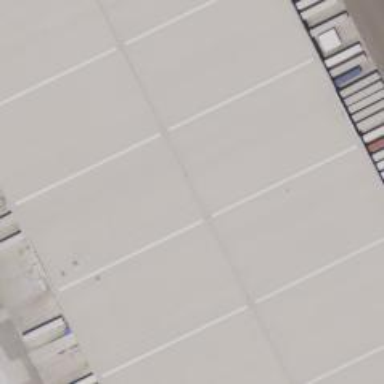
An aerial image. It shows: Warehouse building.